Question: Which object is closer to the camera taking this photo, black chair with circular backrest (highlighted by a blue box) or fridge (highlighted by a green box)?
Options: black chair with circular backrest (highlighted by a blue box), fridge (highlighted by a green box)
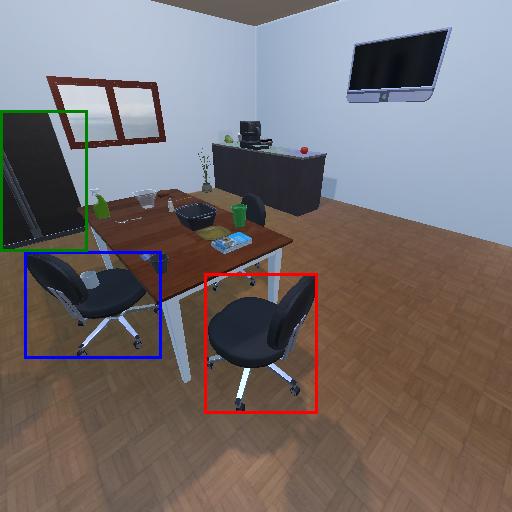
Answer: black chair with circular backrest (highlighted by a blue box)